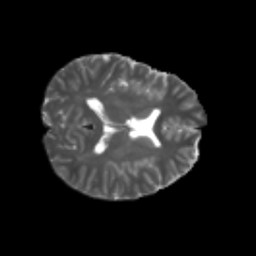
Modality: T2w
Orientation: axial
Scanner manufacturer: siemens
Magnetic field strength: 3 T
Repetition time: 4.16 s
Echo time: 0.0806 s